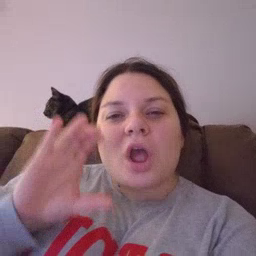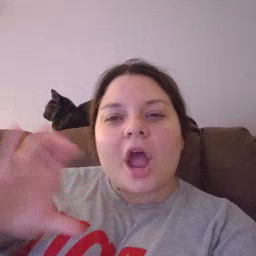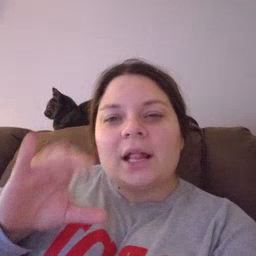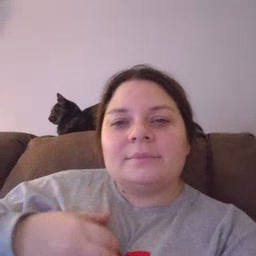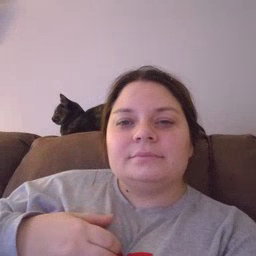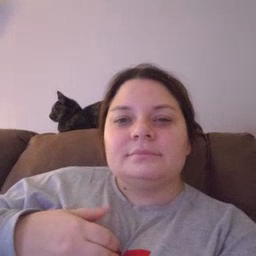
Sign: chocolate